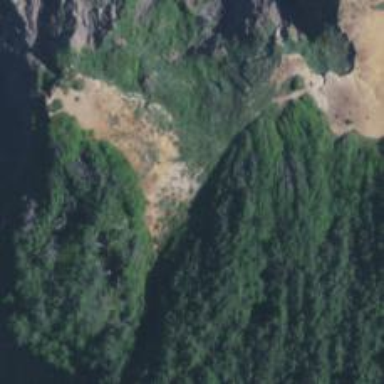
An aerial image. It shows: Cliff in nature.